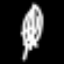
Label: leaf